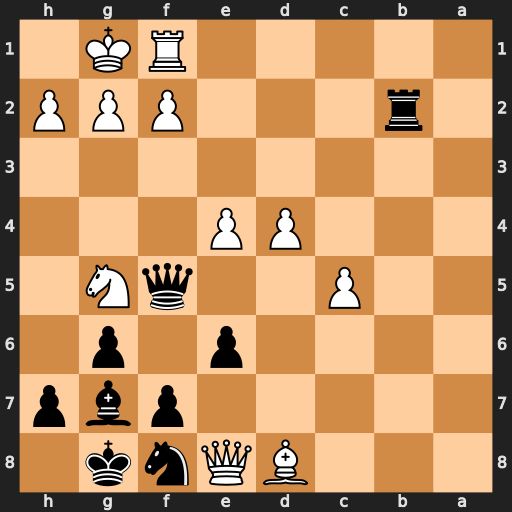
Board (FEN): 3BQnk1/5pbp/4p1p1/2P2qN1/3PP3/8/1r3PPP/5RK1
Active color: b
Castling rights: -
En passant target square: -
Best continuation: Qxf2+ Rxf2 Rb1+ Rf1 Bxd4+ Kh1 Rxf1#